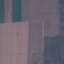
Land use / land cover: AnnualCrop